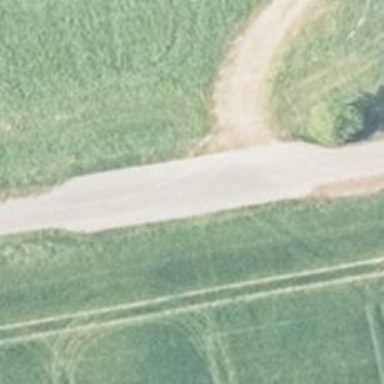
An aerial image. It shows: Passing place on the road.